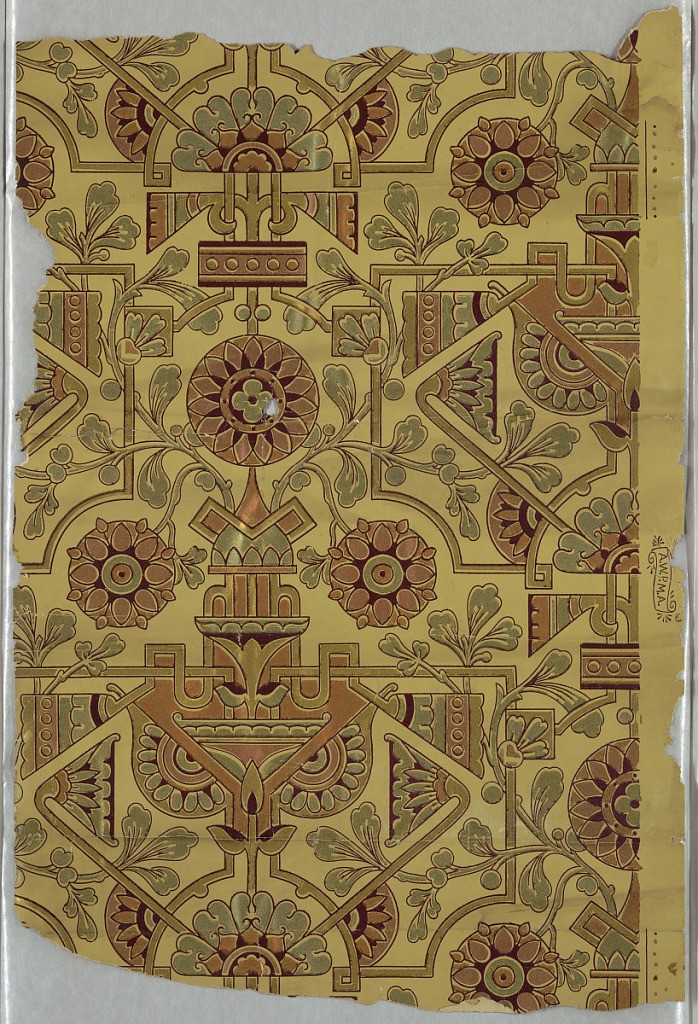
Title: Sidewall
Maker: American Wall Paper Manufacturers' Association, 1879–1887
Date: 1879–87
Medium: Machine-printed paper
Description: Anglo-Japanesque design with stylized floral motifs and vining foliage  intertwined with a geometric framework. Printed in metallic colors on tan ground.